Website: home-depot
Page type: account-selection
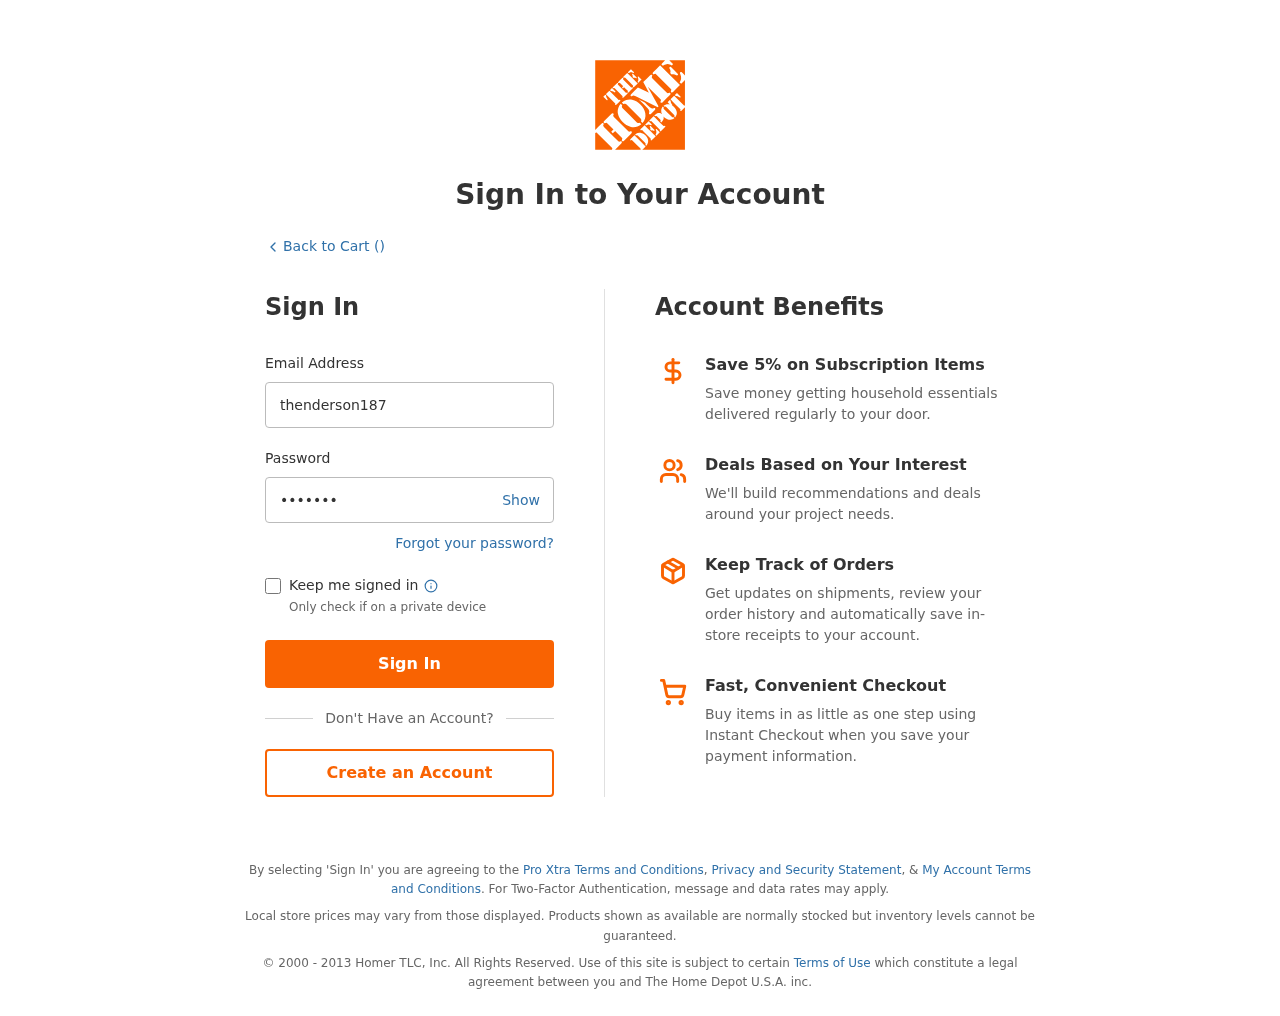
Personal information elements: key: PII_LOGIN_USERNAME
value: thenderson187